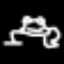
Label: frog